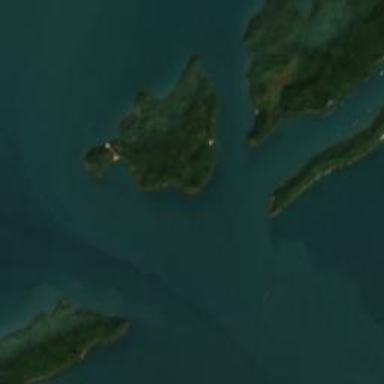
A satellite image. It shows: Islet located along the natural coastline.